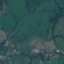
Label: Pasture